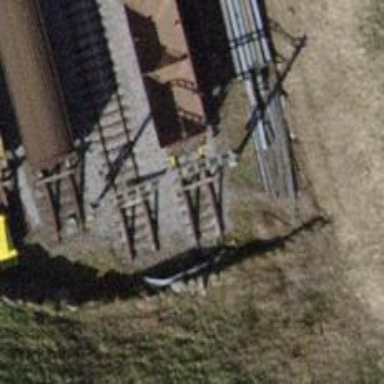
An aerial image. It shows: Railway buffer stop.